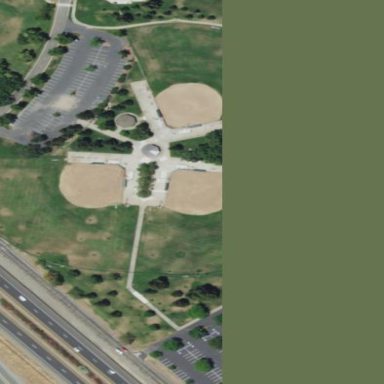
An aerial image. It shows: Baseball pitch for leisure and sports activities.